Interaction volume radius: 5 \u00c5
Interaction volume height: 25 \u00c5
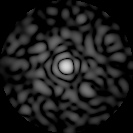
Disorder parameter: 0.804